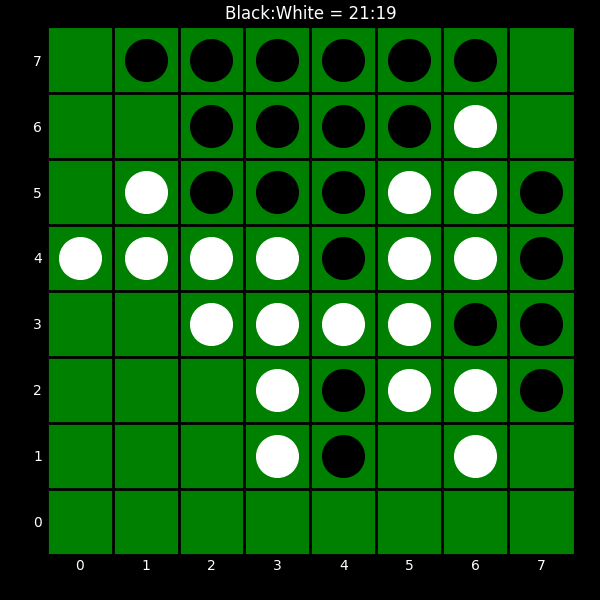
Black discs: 21
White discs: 19